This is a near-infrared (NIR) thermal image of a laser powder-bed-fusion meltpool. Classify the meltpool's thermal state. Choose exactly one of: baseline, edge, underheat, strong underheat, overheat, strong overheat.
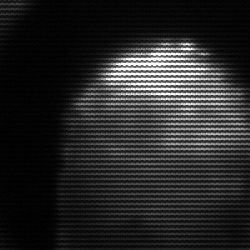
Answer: edge